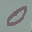
Label: 0